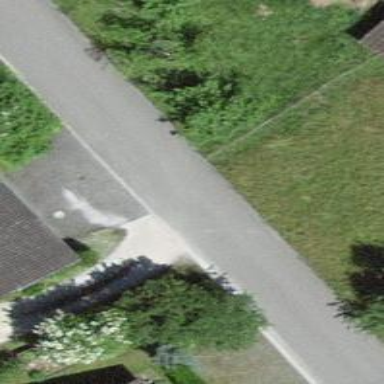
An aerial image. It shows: Unpaved driveway serving as service road.